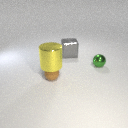
small brown rubber sphere to the left of large gray metal cube